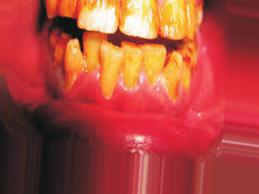
Condition: Tooth Discoloration